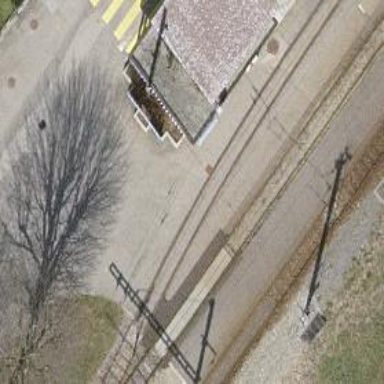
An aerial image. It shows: Platform edge at railway station.